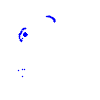
Particle: electron